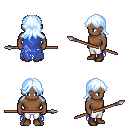
a pixel art fantasy rpg character, male body template, human, dark skin, blue tattered cape, white pants, white cyan loose hair, brown shoes, spear, four views (front, back, left, right), 2x2 character sprite sheet, small pixel art, hard edges, no anti-aliasing